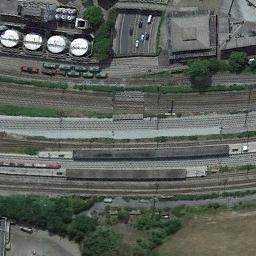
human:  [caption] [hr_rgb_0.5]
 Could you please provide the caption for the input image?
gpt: These railways go through a industrial area .

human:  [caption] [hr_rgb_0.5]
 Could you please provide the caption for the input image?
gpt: Several buildings of different shapes and sizes are beside the railway .

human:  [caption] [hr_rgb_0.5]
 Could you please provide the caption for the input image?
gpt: The railway is next to some trees and houses .

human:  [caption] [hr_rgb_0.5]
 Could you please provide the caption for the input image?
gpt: There is a row of grey buildings on one side of the railway .

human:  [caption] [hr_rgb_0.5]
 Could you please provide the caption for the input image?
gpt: There are some green bushes and buildings beside the railway .